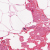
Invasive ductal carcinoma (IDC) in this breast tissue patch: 0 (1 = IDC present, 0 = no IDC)